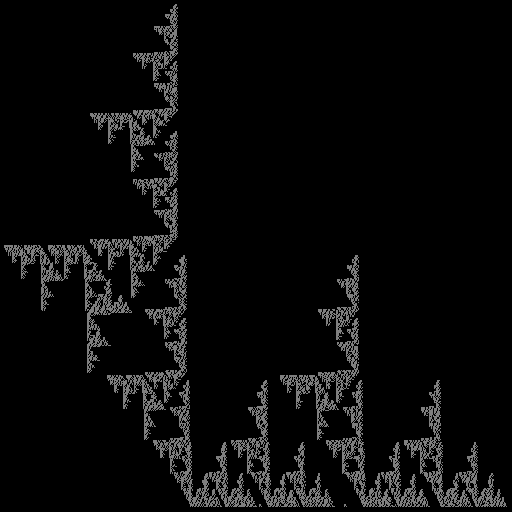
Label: binary